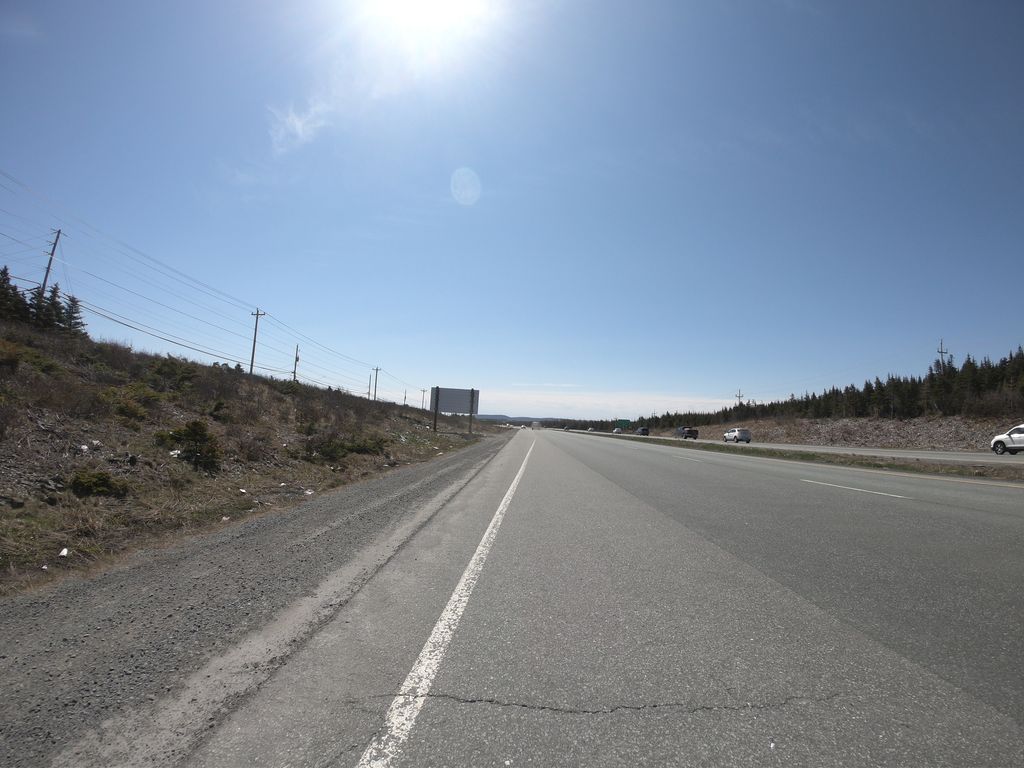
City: st_johns